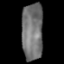
Tissue: lung
Cell type: Epithelial cells
Senescence score: 0.204
Nuclear area (px): 1200
Mean DAPI intensity: 114.882